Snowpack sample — Snodgrass Mountain, Crested Butte, Colorado (2/4/25, 12:06 PM MST)
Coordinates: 38.923, -106.968
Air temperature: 35 °F
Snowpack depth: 80 cm
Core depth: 80 cm
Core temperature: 32 °F
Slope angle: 14°, slope face: 78°
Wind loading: low
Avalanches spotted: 0
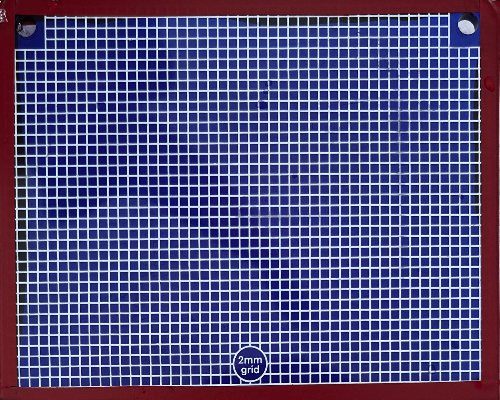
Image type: profile
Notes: No avalanches nearby, unusually warm weather for the last month reported by residents, Collected 25 yards from treeline